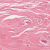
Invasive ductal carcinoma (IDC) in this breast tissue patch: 0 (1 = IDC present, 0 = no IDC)